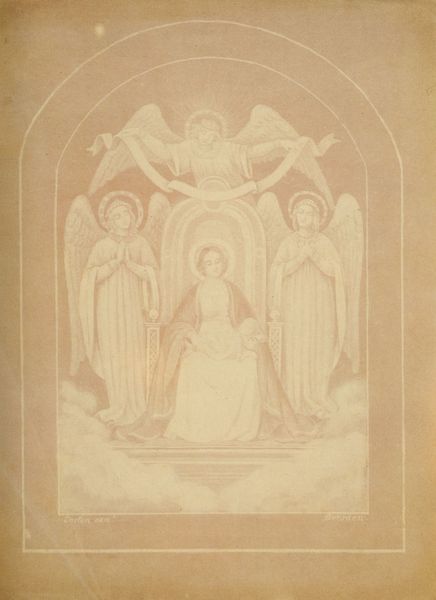
Titel: Jungfrau Maria mit Kind, umgeben von drei Engeln
Künstler: Johann Carl Enslen
Standort: Lübeck
Institution: Museum für Kunst und Kulturgeschichte
Schlagwörter: flügel, gemälde, gott, himmel, umhang, weiß, wolken, menschen, sitzen, braun, fenster, frau, hell, kleid, kleider, licht, szene, zeichnung, tuch, wolke, beige, rock, alt, arme, band, blass, kleidung, rahmen, stehen, stein, blicken, hände, gewand, mantel, sessel, sitzend, drei, gewänder, girlande, engel, putte, deutschland, schrift, papier, sitz, bogen, studie, sepia, rundbogen, romantik, banner, lehnen, thron, gefaltet, symmetrie, faltenwurf, schoß, unscharf, foto, bögen, vier, paradies, stern, rundfenster, strahlen, schweben, jungfrau, schwarzweiss, druckgrafik, stich, beten, gebet, entwurf, darstellung, altar, fleck, rolle, karte, negativ, runge, heiligenschein, nimbus, christus, jesus, krönung, segnung, schriftrolle, königin, heilige, undeutlich, deutsche romantik, ansehen, heilig, putten, maria, kupferstich, madonna, betend, reproduktion, erzengel, schwebend, sakral, ikone, himmelfahrt, heiligenbild, ehrung, ausbreiten, gottesmutter, kriche, vorzeichnung, titulus, kirchenfenster, spruchband, religiosität, schriftband, heiligenscheine, kreidezeichnung, glorie, gabriel, thronend, himmelskönigin, nimbi, verblasst, verklärung, kupferstick, verblichen, cherub, throne, thon, wolkenthron, lichtdruck, drei engel, maria himmelskönigin, marienverehrung, nimbusse, seraph, verblass